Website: lowes
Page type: delivery-shipping
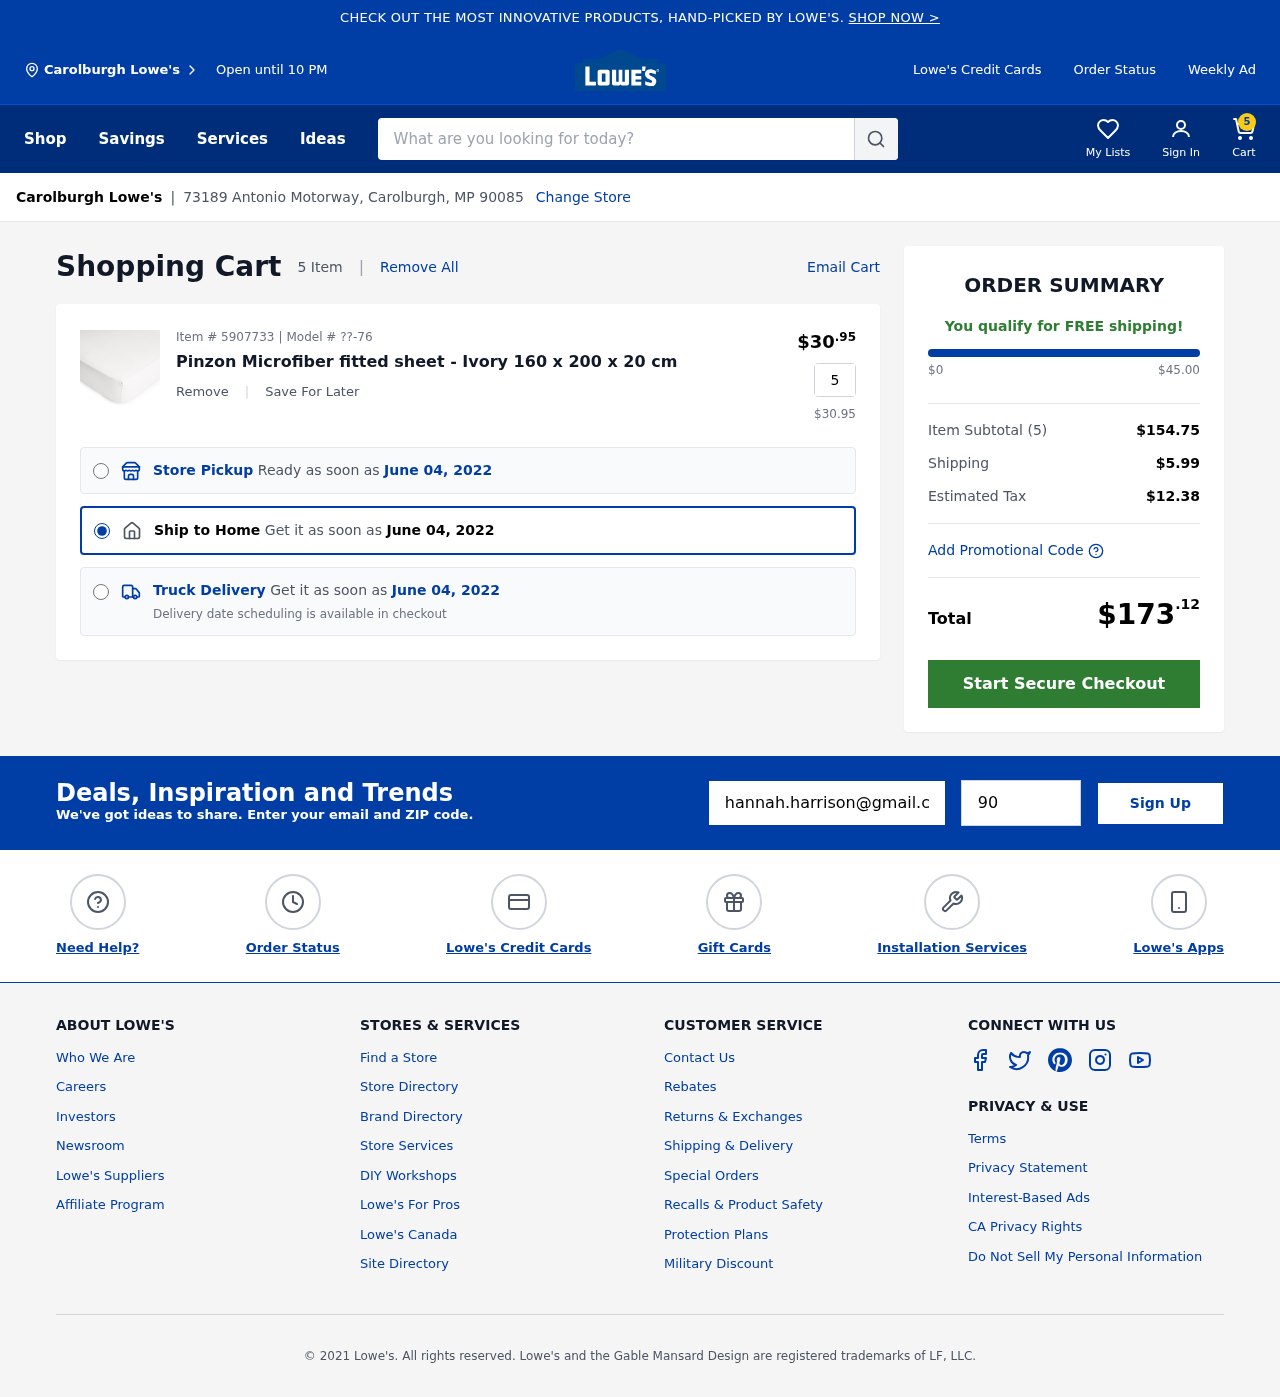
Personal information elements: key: PII_CITY
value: Carolburgh
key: PII_EMAIL
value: hannah.harrison@gmail.com
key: PII_POSTCODE
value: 90085
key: PII_STREET
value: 73189 Antonio Motorway
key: PII_CITY2
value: Carolburgh
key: PII_CITY_STATE_ZIP
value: Carolburgh, MP 90085
Product elements: key: PRODUCT1_NAME
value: Pinzon Microfiber fitted sheet - Ivory 160 x 200 x 20 cm
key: PRODUCT1_PRICE
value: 30.95
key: PRODUCT1_QUANTITY
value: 5
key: PRODUCT1_MODEL
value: ??-76
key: PRODUCT1_PRICE2
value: $30.95
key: PRODUCT1_ITEM_NUMBER
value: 5907733
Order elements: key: ORDER_NUM_ITEMS
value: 5
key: ORDER_DELIVERY_DATE
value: June 04, 2022
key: ORDER_DELIVERY_DATE2
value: June 04, 2022
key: ORDER_DELIVERY_DATE3
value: June 04, 2022
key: ORDER_SUBTOTAL
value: $154.75
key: ORDER_SHIPPING_COST
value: $5.99
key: ORDER_TAX
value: $12.38
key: ORDER_TOTAL
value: $173.12
Search elements: key: HEADER_SEARCH
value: What are you looking for today?